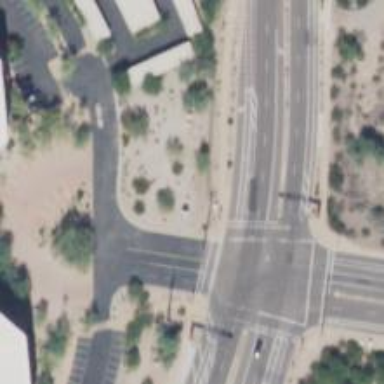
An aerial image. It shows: Solid stop line on the road.